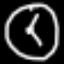
Label: clock